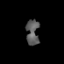
Tissue: prostate
Cell type: T cells
Senescence score: 0.3237
Nuclear area (px): 310
Mean DAPI intensity: 91.026